Question: I'm trying to draw Pac-man as part of an assignment using the convex shape class in SFML and I always get an extra piece drawn from the point 0,0
'''
#include <SFML/Graphics.hpp>
#include <iostream>
using namespace sf;
using namespace std;
#define PI 3.14f
#define Deg2Rad PI/180
ConvexShape Pac(float radius, Vector2f center)
{
int pointsCount = 315;
float theta = 0;
ConvexShape circle;
circle.setPointCount(pointsCount);
for (int i = 45, index = 0; i < 315; i++, index++)
{
Vector2f point;
theta = i * Deg2Rad;
point.x = center.x + radius * cos(theta);
point.y = center.y + radius * sin(theta);
cout << point.x << "," << point.y << endl;
circle.setPoint(index, point);
}
return circle;
}
int main()
{
RenderWindow window(VideoMode(500, 500), "Pac_man");
ConvexShape pacman;
pacman = Pac(100.0f, Vector2f(100, 100));
pacman.setFillColor(sf::Color::Yellow);
while (window.isOpen())
{
Event event;
while (window.pollEvent(event))
{
switch (event.type)
{
case Event::Closed:
window.close();
break;
}
}
window.clear();
window.draw(pacman);
window.display();
}
return 0;
}
'''
it always comes out like this

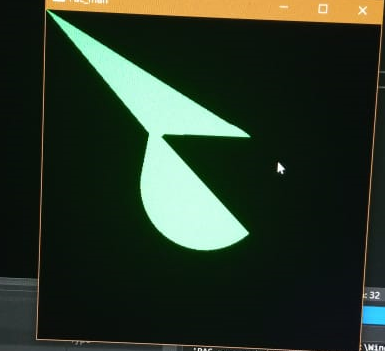
Answer: Your for loop only iterates 270 times (315 - 45), therefore only setting 270 out of 315 vertices. The other 45 vertices are at the default position of (0, 0).
Your next issue is that you do not create a vertex at the center. So you need one extra vertice for the center.
Once those two issues are sorted, the result is:<URL>
I also realise now that Pacman is NOT a convex shape, so "it may not be drawn correctly". To draw it correctly you will need to split it into either multiple convex shapes, or use a different primitive type (sf::TriangleFan?)